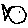
Label: fish